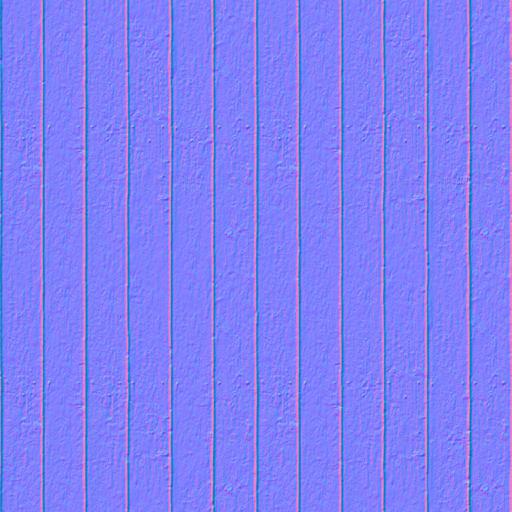
light planks wood wooden